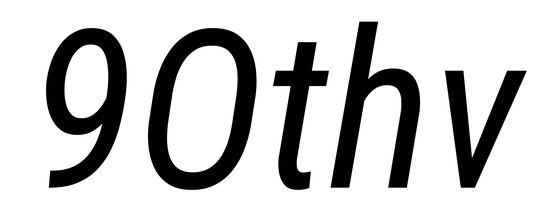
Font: Roboto-Italic_Condensed_Italic